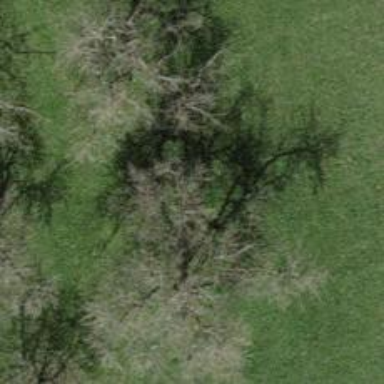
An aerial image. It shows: Single tag "natural: tree."